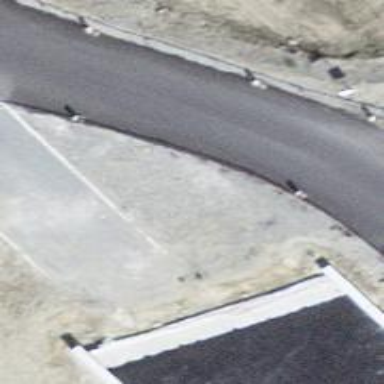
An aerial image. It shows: Unmarked crossing on the road.